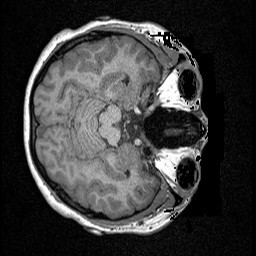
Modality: T1w
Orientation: axial
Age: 18
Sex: female
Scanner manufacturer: siemens
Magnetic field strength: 3 T
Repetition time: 1.64 s
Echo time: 0.00234 s